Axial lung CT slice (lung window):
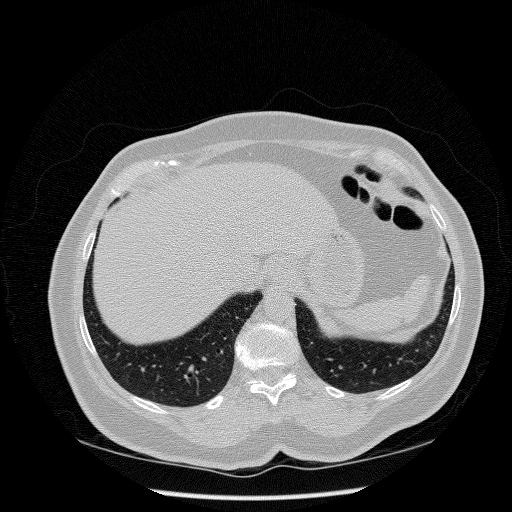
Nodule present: no